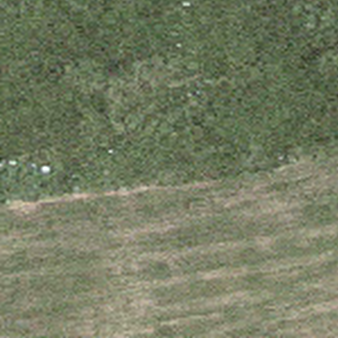
Label: other